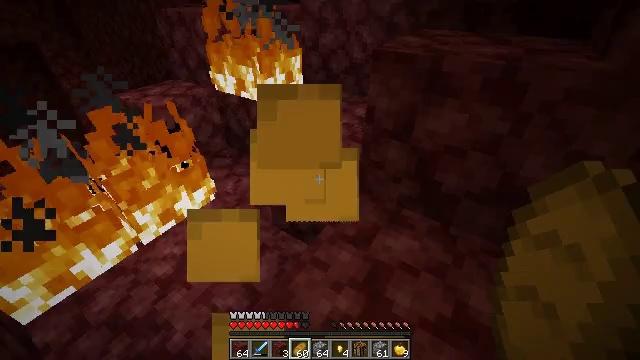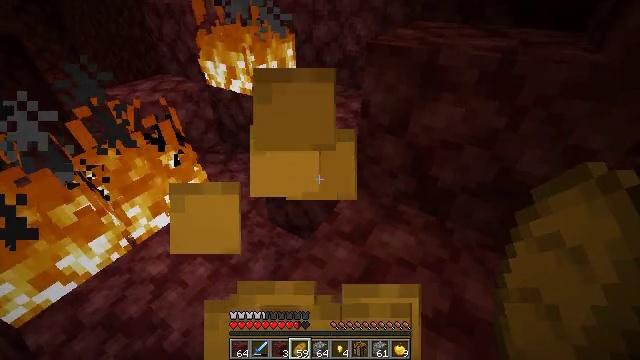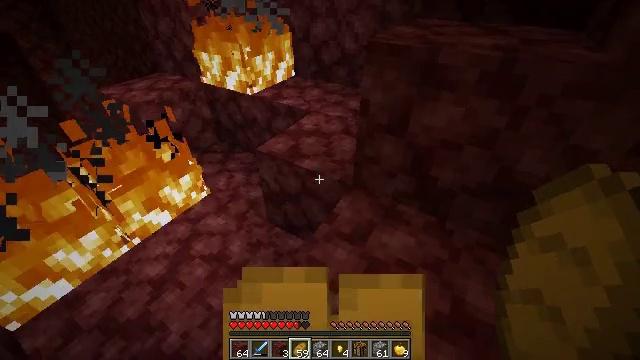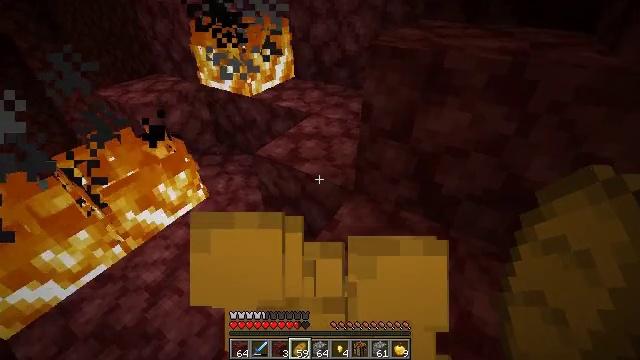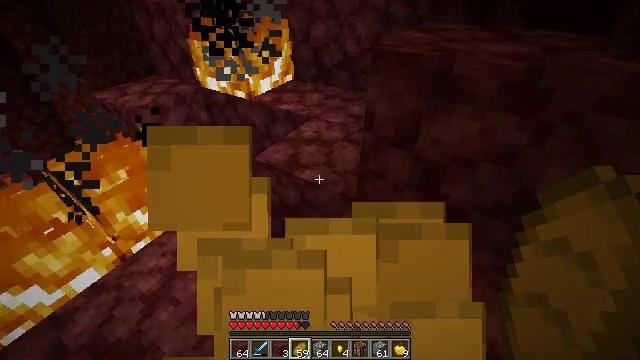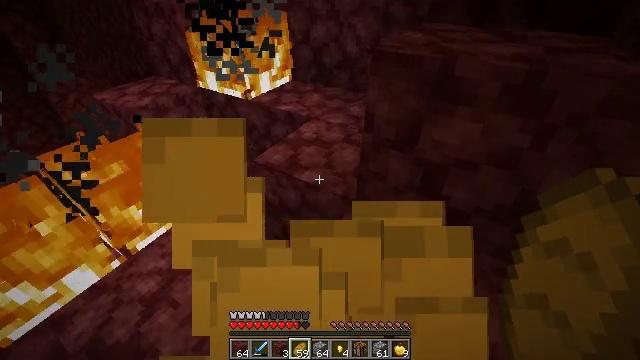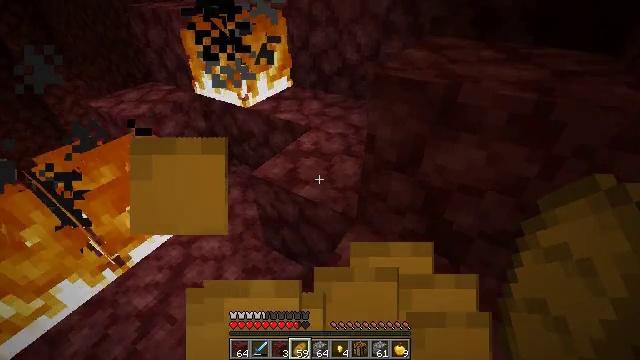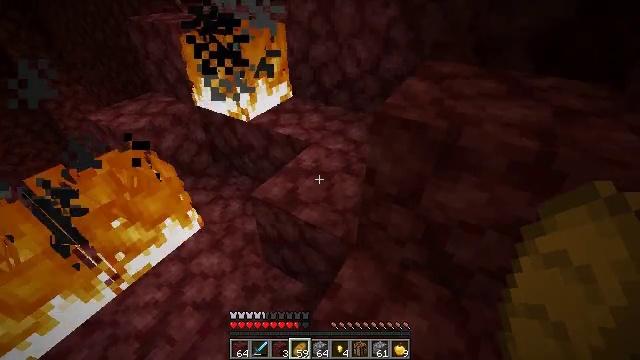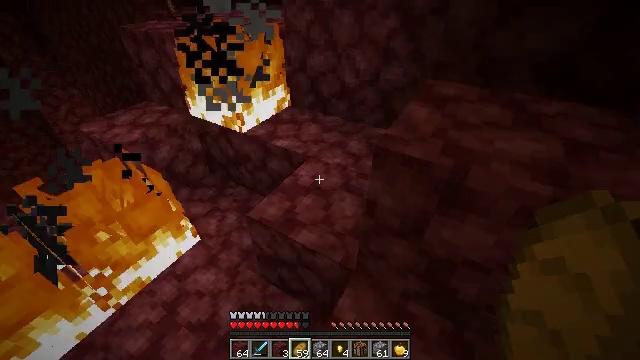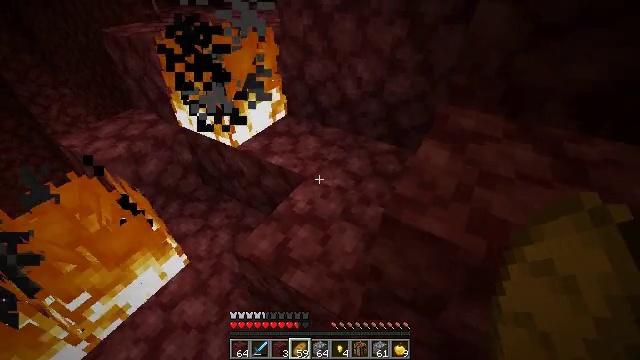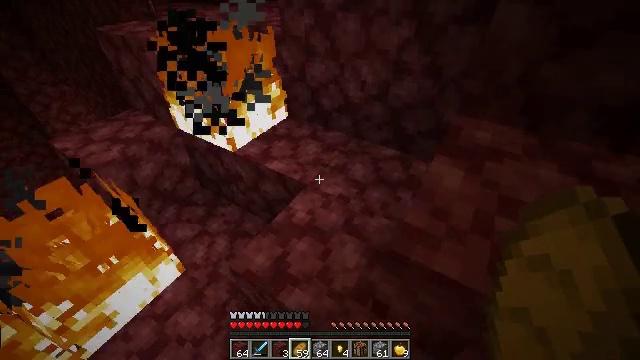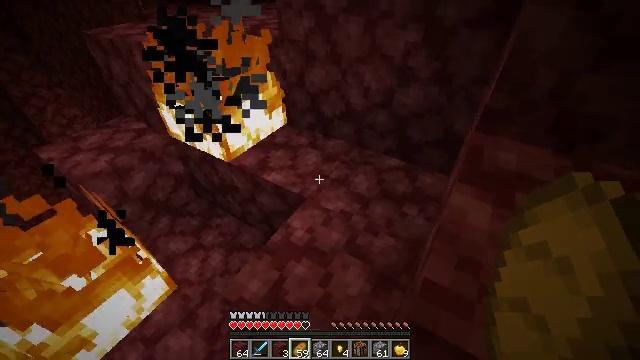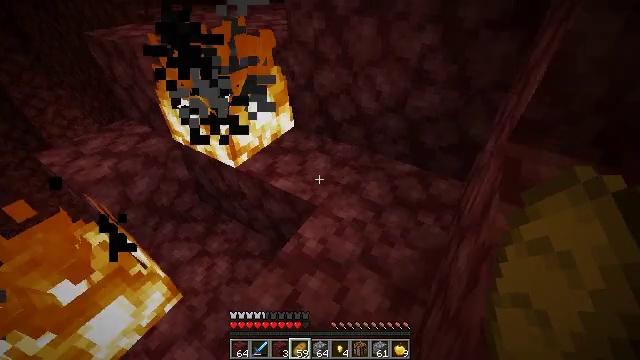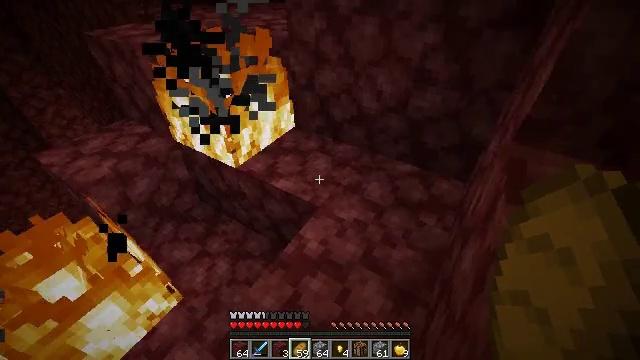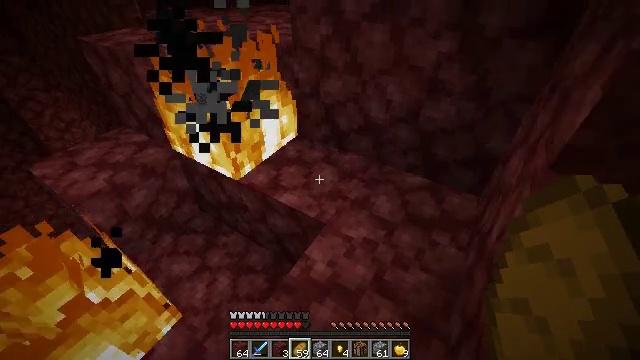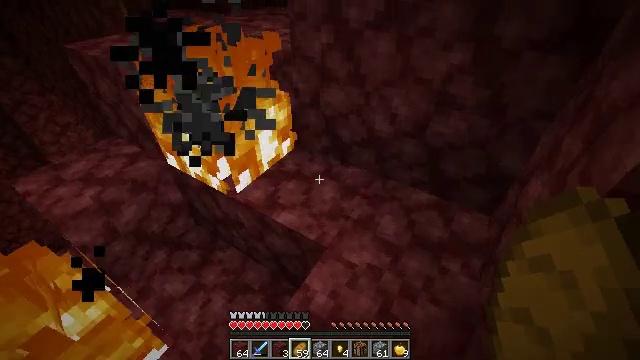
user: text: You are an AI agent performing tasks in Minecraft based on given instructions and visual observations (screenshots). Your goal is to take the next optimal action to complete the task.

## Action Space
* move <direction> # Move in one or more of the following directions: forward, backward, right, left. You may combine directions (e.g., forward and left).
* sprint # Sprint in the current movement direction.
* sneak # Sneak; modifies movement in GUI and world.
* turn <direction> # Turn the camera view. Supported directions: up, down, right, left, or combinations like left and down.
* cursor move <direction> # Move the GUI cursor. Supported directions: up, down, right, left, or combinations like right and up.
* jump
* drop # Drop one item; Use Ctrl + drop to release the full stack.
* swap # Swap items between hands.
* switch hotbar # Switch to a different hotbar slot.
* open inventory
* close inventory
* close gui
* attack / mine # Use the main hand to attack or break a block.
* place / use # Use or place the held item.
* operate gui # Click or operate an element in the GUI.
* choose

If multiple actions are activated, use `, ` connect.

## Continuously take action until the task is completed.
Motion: motion action
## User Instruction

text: Kill a piglin.
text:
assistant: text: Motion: move forward, sneak, turn right and down, use / place
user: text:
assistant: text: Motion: move forward, sneak, use / place
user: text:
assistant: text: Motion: move forward, sneak, use / place
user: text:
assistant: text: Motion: move forward, sneak, use / place
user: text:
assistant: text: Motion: move forward, use / place
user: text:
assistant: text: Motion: move forward, use / place
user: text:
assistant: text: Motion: move forward
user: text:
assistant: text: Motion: move forward
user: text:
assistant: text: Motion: move forward, turn down
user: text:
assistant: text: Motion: move forward
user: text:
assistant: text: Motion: move forward
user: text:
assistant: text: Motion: move forward
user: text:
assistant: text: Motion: move forward
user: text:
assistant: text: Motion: move forward
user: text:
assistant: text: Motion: move forward and move right
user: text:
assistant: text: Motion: move forward and move right, turn left
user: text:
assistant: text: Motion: move forward and move right, turn left
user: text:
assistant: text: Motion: move right, turn left and down
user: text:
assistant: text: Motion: move right, turn left and up
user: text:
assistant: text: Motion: move right, turn left and up
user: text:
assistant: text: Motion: move right
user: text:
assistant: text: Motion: move right, turn left
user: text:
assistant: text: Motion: no_op
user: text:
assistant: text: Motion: no_op
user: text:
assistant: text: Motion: no_op
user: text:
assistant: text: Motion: no_op
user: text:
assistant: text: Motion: no_op
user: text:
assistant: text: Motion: no_op
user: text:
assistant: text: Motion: turn left and up
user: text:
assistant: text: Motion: move left, turn left and up